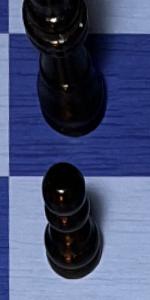
Label: Pawn_Black